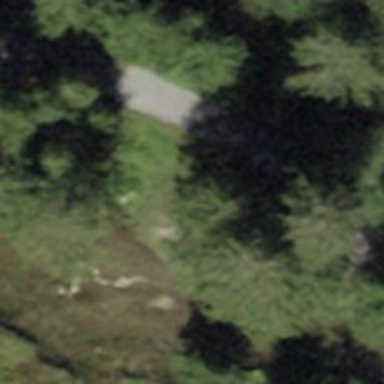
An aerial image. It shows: Bench.